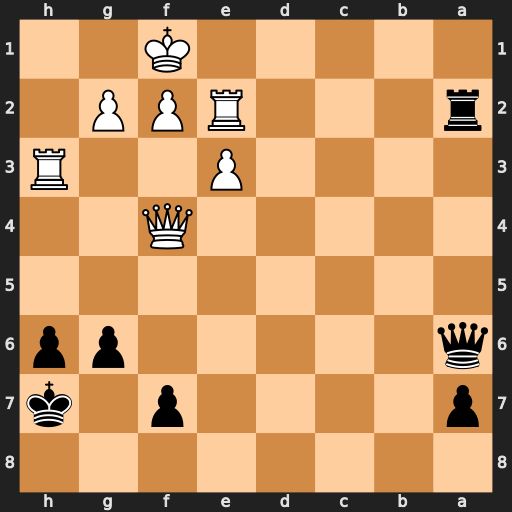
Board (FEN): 8/p4p1k/q5pp/8/5Q2/4P2R/r3RPP1/5K2
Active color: b
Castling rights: -
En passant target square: -
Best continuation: Ra1#